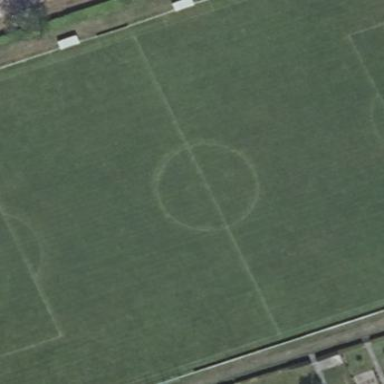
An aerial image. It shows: Soccer pitch for leisureland activities.